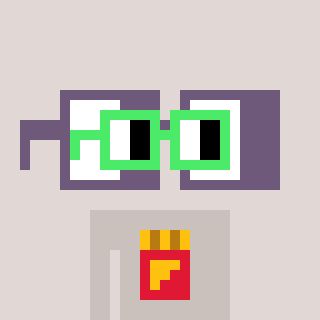
a pixel art character with square light green glasses, a glasses-shaped head and a foggrey-colored body on a warm background